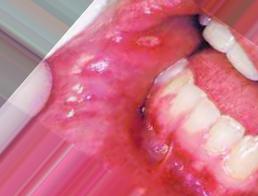
Condition: Mouth Ulcer